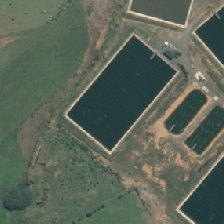
Land cover: lake_pond